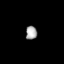
Tissue: lung
Cell type: Endothelial cells
Senescence score: 0.546
Nuclear area (px): 152
Mean DAPI intensity: 163.355